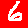
Digit: 6